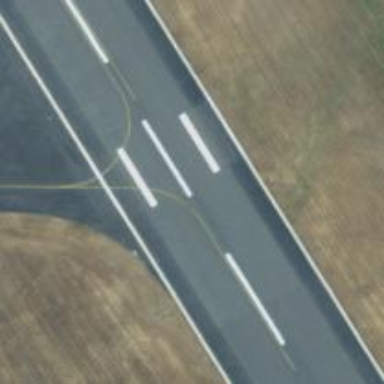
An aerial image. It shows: View of taxiway at the airport.